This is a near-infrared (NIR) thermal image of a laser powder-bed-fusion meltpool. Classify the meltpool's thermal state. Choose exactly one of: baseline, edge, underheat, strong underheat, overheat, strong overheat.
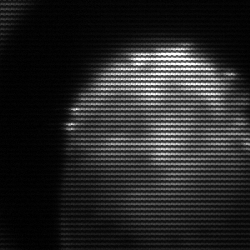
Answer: edge